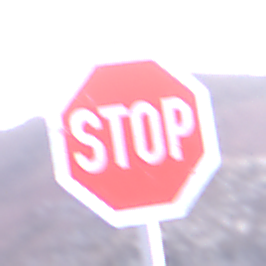
Verkehrszeichen: Stop
Umgebung: Outdoor, Nature
Tageszeit: Dusk
Wetter: Clear
Licht: Natural
Jahreszeit: NotSpecified
Kontrast: LowContrast